Question: So I have this output:
'''
Line 1.
Line 2.
Line 3.
Line 4. Data
Line 5.
Line 6.
'''
I want to have:
'''
Line1. Data
'''
What I do:
'''
trim($dom->saveHTML(), "
");
'''
What I get (6th line removed, I want line 1, 2, 3, 5 to be removed as well):
'''
Line 1.
Line 2.
Line 3.
Line 4. Data
Line 5.
'''
What I get literally:

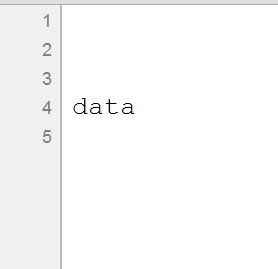
Answer: Your string is equal to '
data
' which is 'CR LF CR LF TAB CR LF "data" CR LF TAB'. You're only trimming 'LF' ('
') in your 'trim()' call, which is why you don't trim 'CR' ('
') and 'TAB' (' ') also present in your string.
Try removing the second parameter (which specifies what characters should be trimmed), it will take care all of the whitespace characters.
As of <URL>:
> This function returns a string with whitespace stripped from the beginning and end of str.
'''
" " (ASCII 32 (0x20)), an ordinary space.
" " (ASCII 9 (0x09)), a tab.
"
" (ASCII 10 (0x0A)), a new line (line feed).
"
" (ASCII 13 (0x0D)), a carriage return.
"" (ASCII 0 (0x00)), the NUL-byte.
"" (ASCII 11 (0x0B)), a vertical tab.
'''